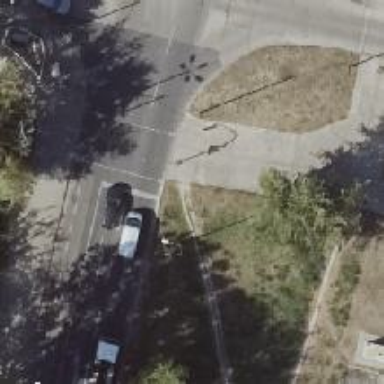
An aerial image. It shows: Concrete footway with crossing.